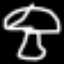
Label: mushroom